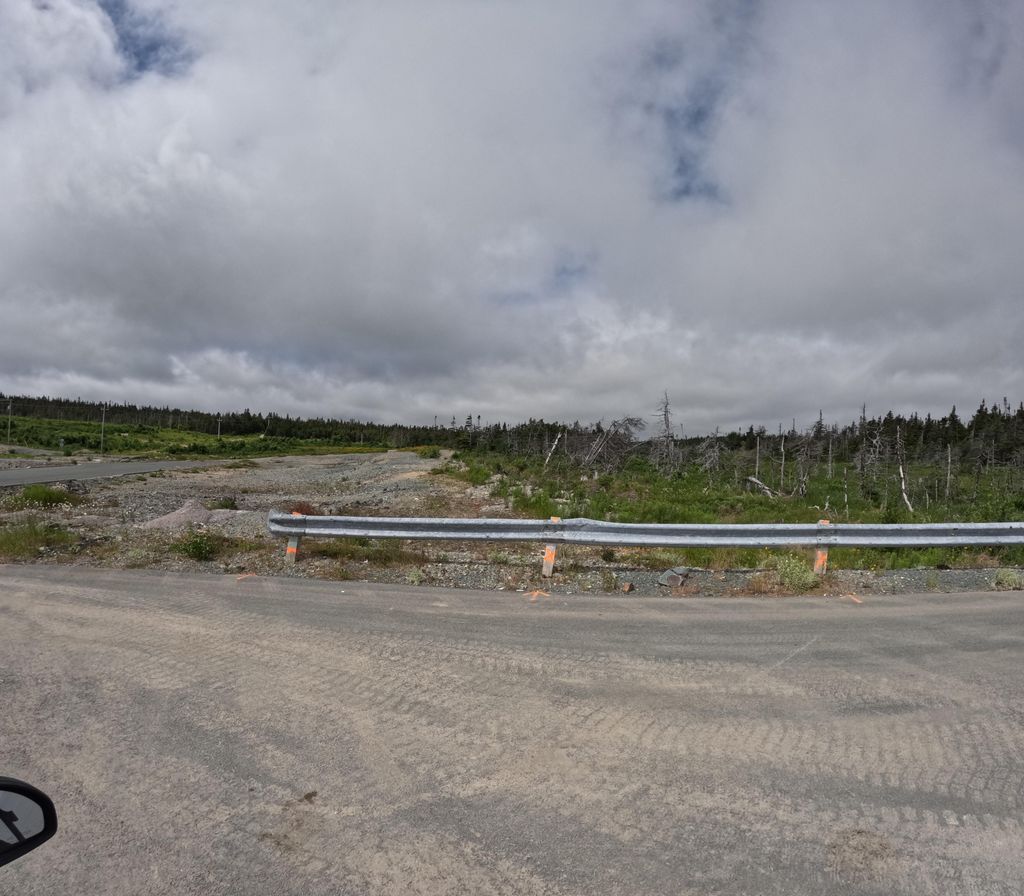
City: st_johns